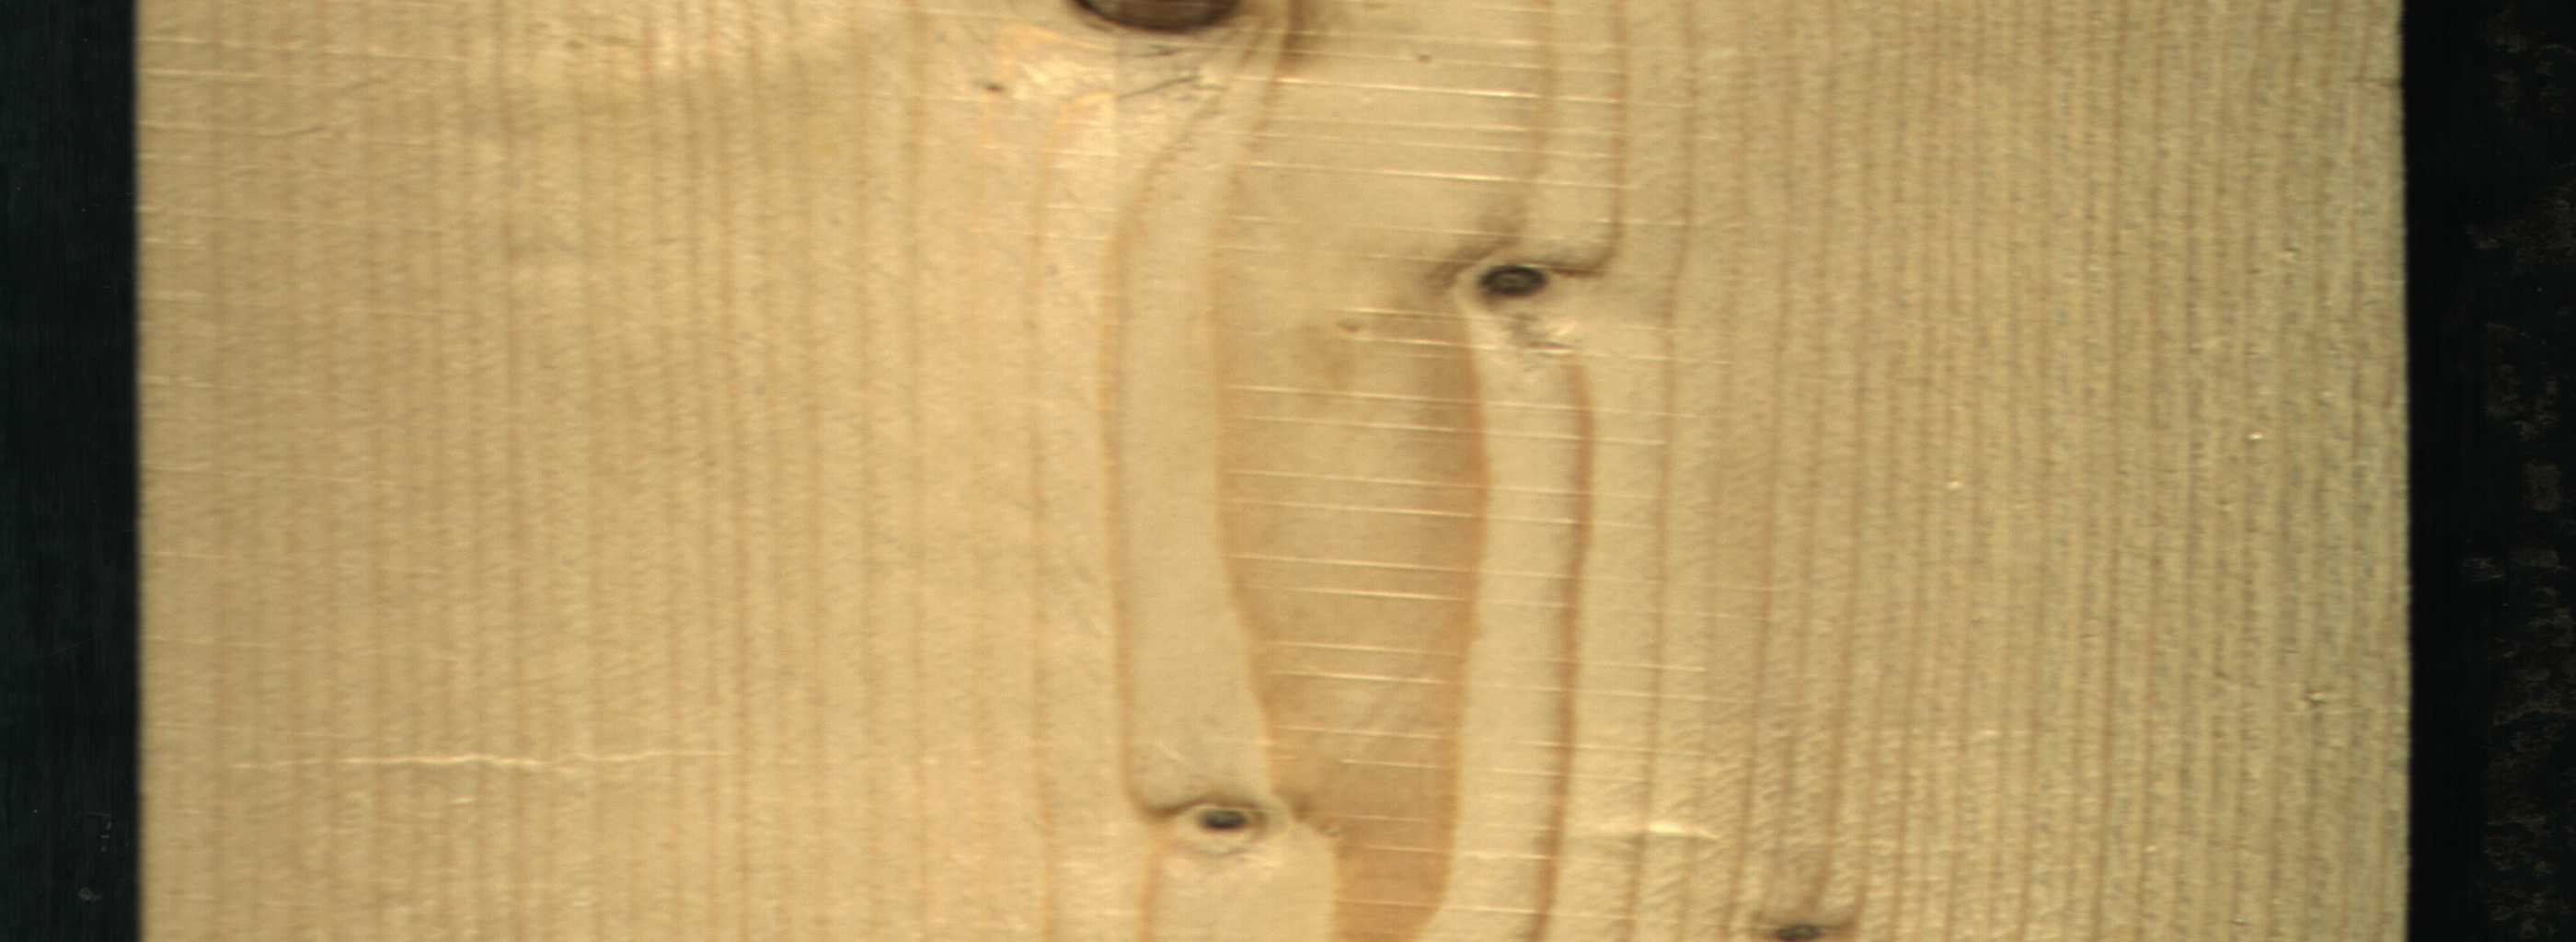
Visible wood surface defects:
Dead_Knot
Dead_Knot
Live_Knot
Live_Knot